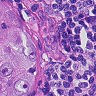
Metastatic tissue present: yes